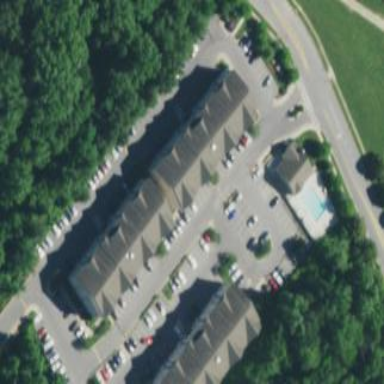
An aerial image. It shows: Image showing building with apartments.